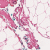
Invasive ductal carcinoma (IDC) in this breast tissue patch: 0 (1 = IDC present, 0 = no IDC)